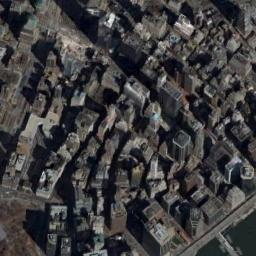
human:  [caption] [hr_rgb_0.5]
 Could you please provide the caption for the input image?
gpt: The buildings are well spaced .

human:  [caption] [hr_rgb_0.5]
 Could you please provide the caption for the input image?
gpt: There are many densely arranged buildings and several roads and many trees in a business district .

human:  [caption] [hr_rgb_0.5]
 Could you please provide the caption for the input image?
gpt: The commercial area is consist of many tall buildings .

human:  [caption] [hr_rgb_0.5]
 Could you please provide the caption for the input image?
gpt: A dense commercial area has lots of high-rise buildings arranged neatly .

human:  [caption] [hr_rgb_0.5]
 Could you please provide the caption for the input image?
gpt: There are many buildings on a dense commercial area .